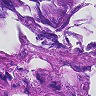
Metastatic tissue present: yes